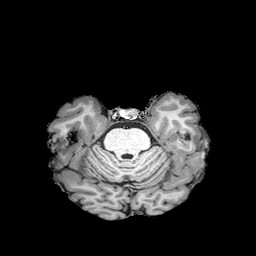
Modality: T1w
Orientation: coronal
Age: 34
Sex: female
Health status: healthy